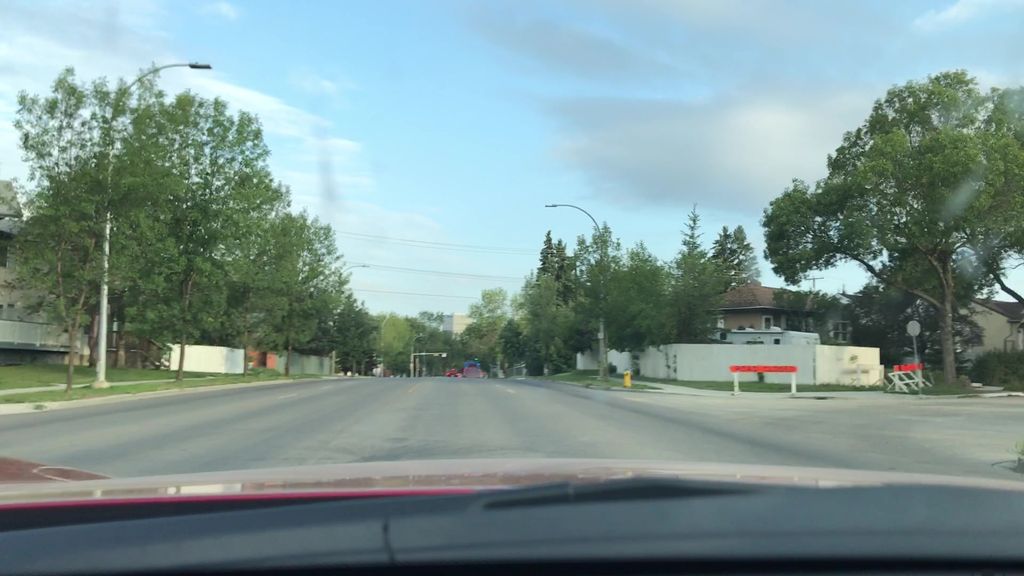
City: edmonton